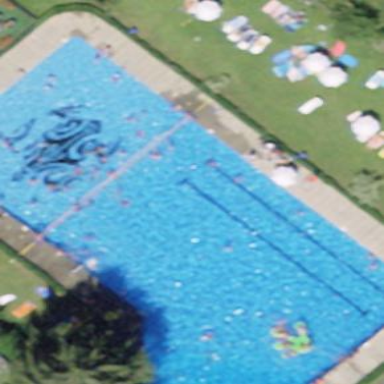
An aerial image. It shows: Swimming pool area designated for leisure and sport.